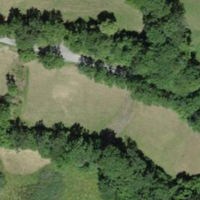
EUNIS habitat code: 52
Species observed at this site:
Populus tremula